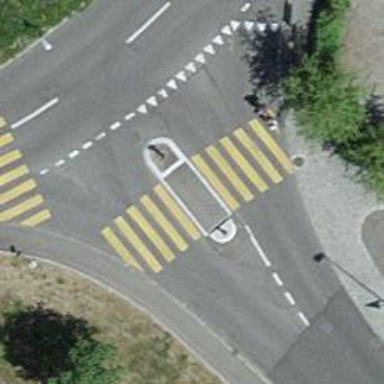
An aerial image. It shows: Uncontrolled zebra crossing with pedestrian island.